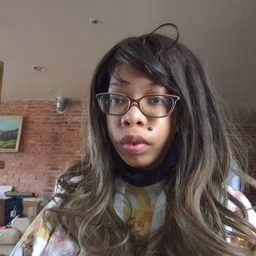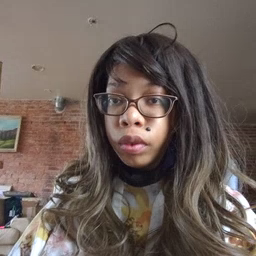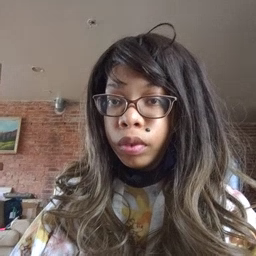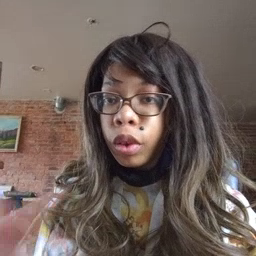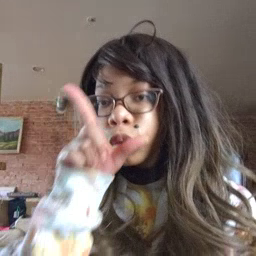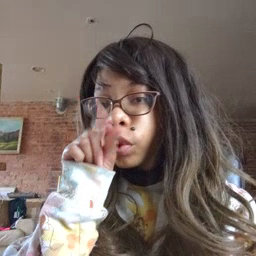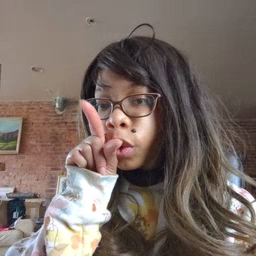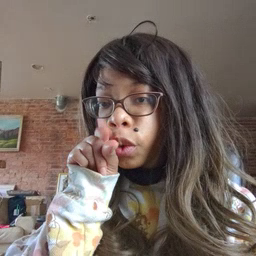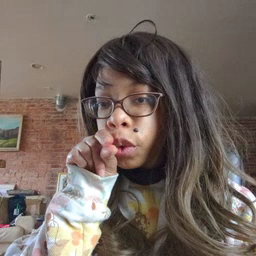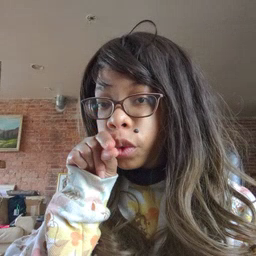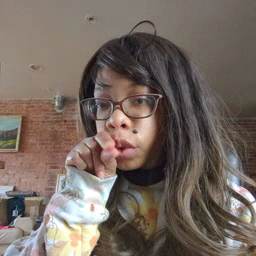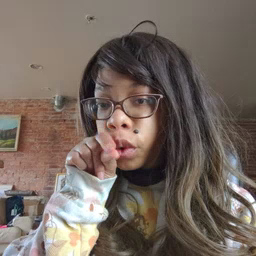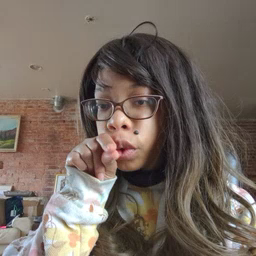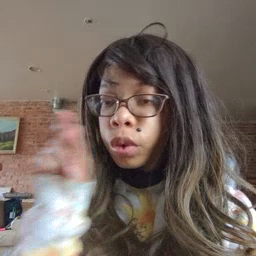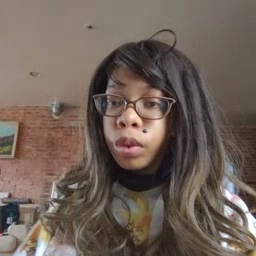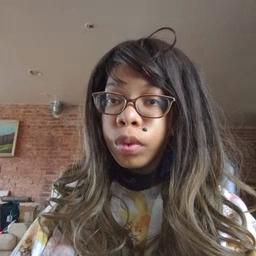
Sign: bird